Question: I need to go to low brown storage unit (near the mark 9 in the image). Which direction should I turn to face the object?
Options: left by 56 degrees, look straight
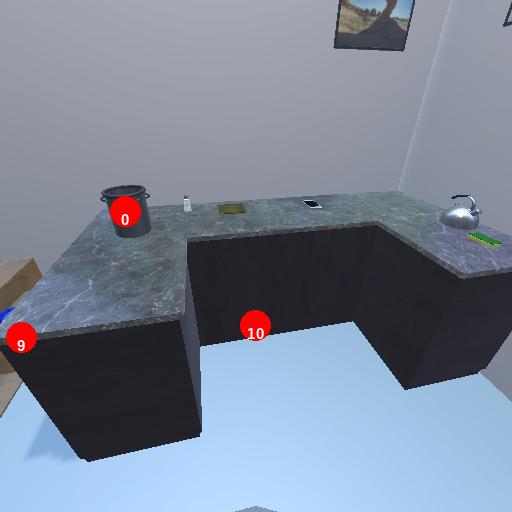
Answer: left by 56 degrees